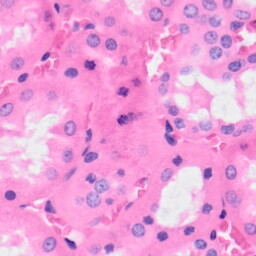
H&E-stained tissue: Kidney